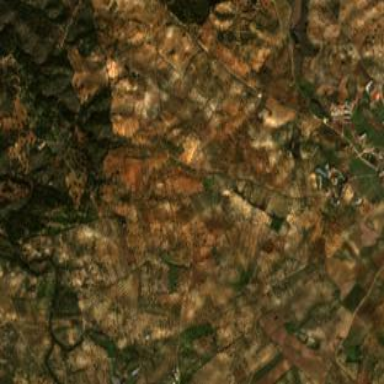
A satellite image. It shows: Olive tree orchard.